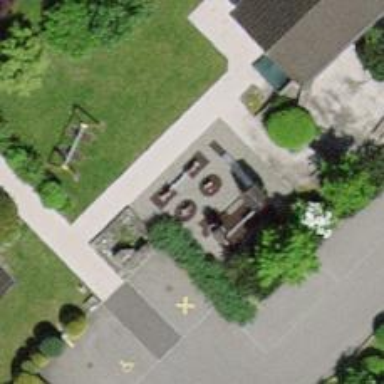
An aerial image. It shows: Playground area for leisure land.